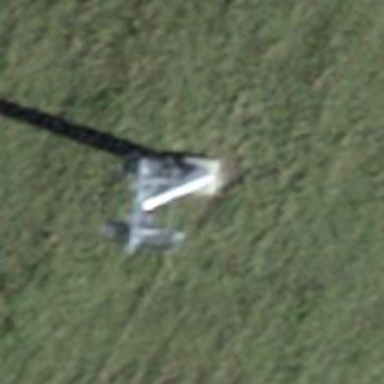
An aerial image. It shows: Pylon for aerialway.